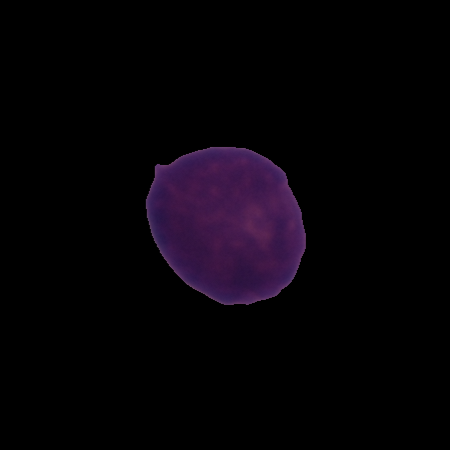
Label: healthy